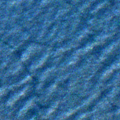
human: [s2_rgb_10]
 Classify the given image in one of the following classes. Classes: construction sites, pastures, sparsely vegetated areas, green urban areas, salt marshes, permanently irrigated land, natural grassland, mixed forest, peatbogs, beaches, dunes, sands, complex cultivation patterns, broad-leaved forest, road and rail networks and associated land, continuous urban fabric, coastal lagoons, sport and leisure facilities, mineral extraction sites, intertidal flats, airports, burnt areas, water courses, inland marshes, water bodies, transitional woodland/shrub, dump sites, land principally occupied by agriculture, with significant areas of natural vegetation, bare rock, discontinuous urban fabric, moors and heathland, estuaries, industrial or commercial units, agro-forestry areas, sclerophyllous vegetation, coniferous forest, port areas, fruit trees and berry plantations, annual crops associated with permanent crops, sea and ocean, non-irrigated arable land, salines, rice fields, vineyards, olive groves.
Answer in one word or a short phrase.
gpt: sea and ocean